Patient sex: M
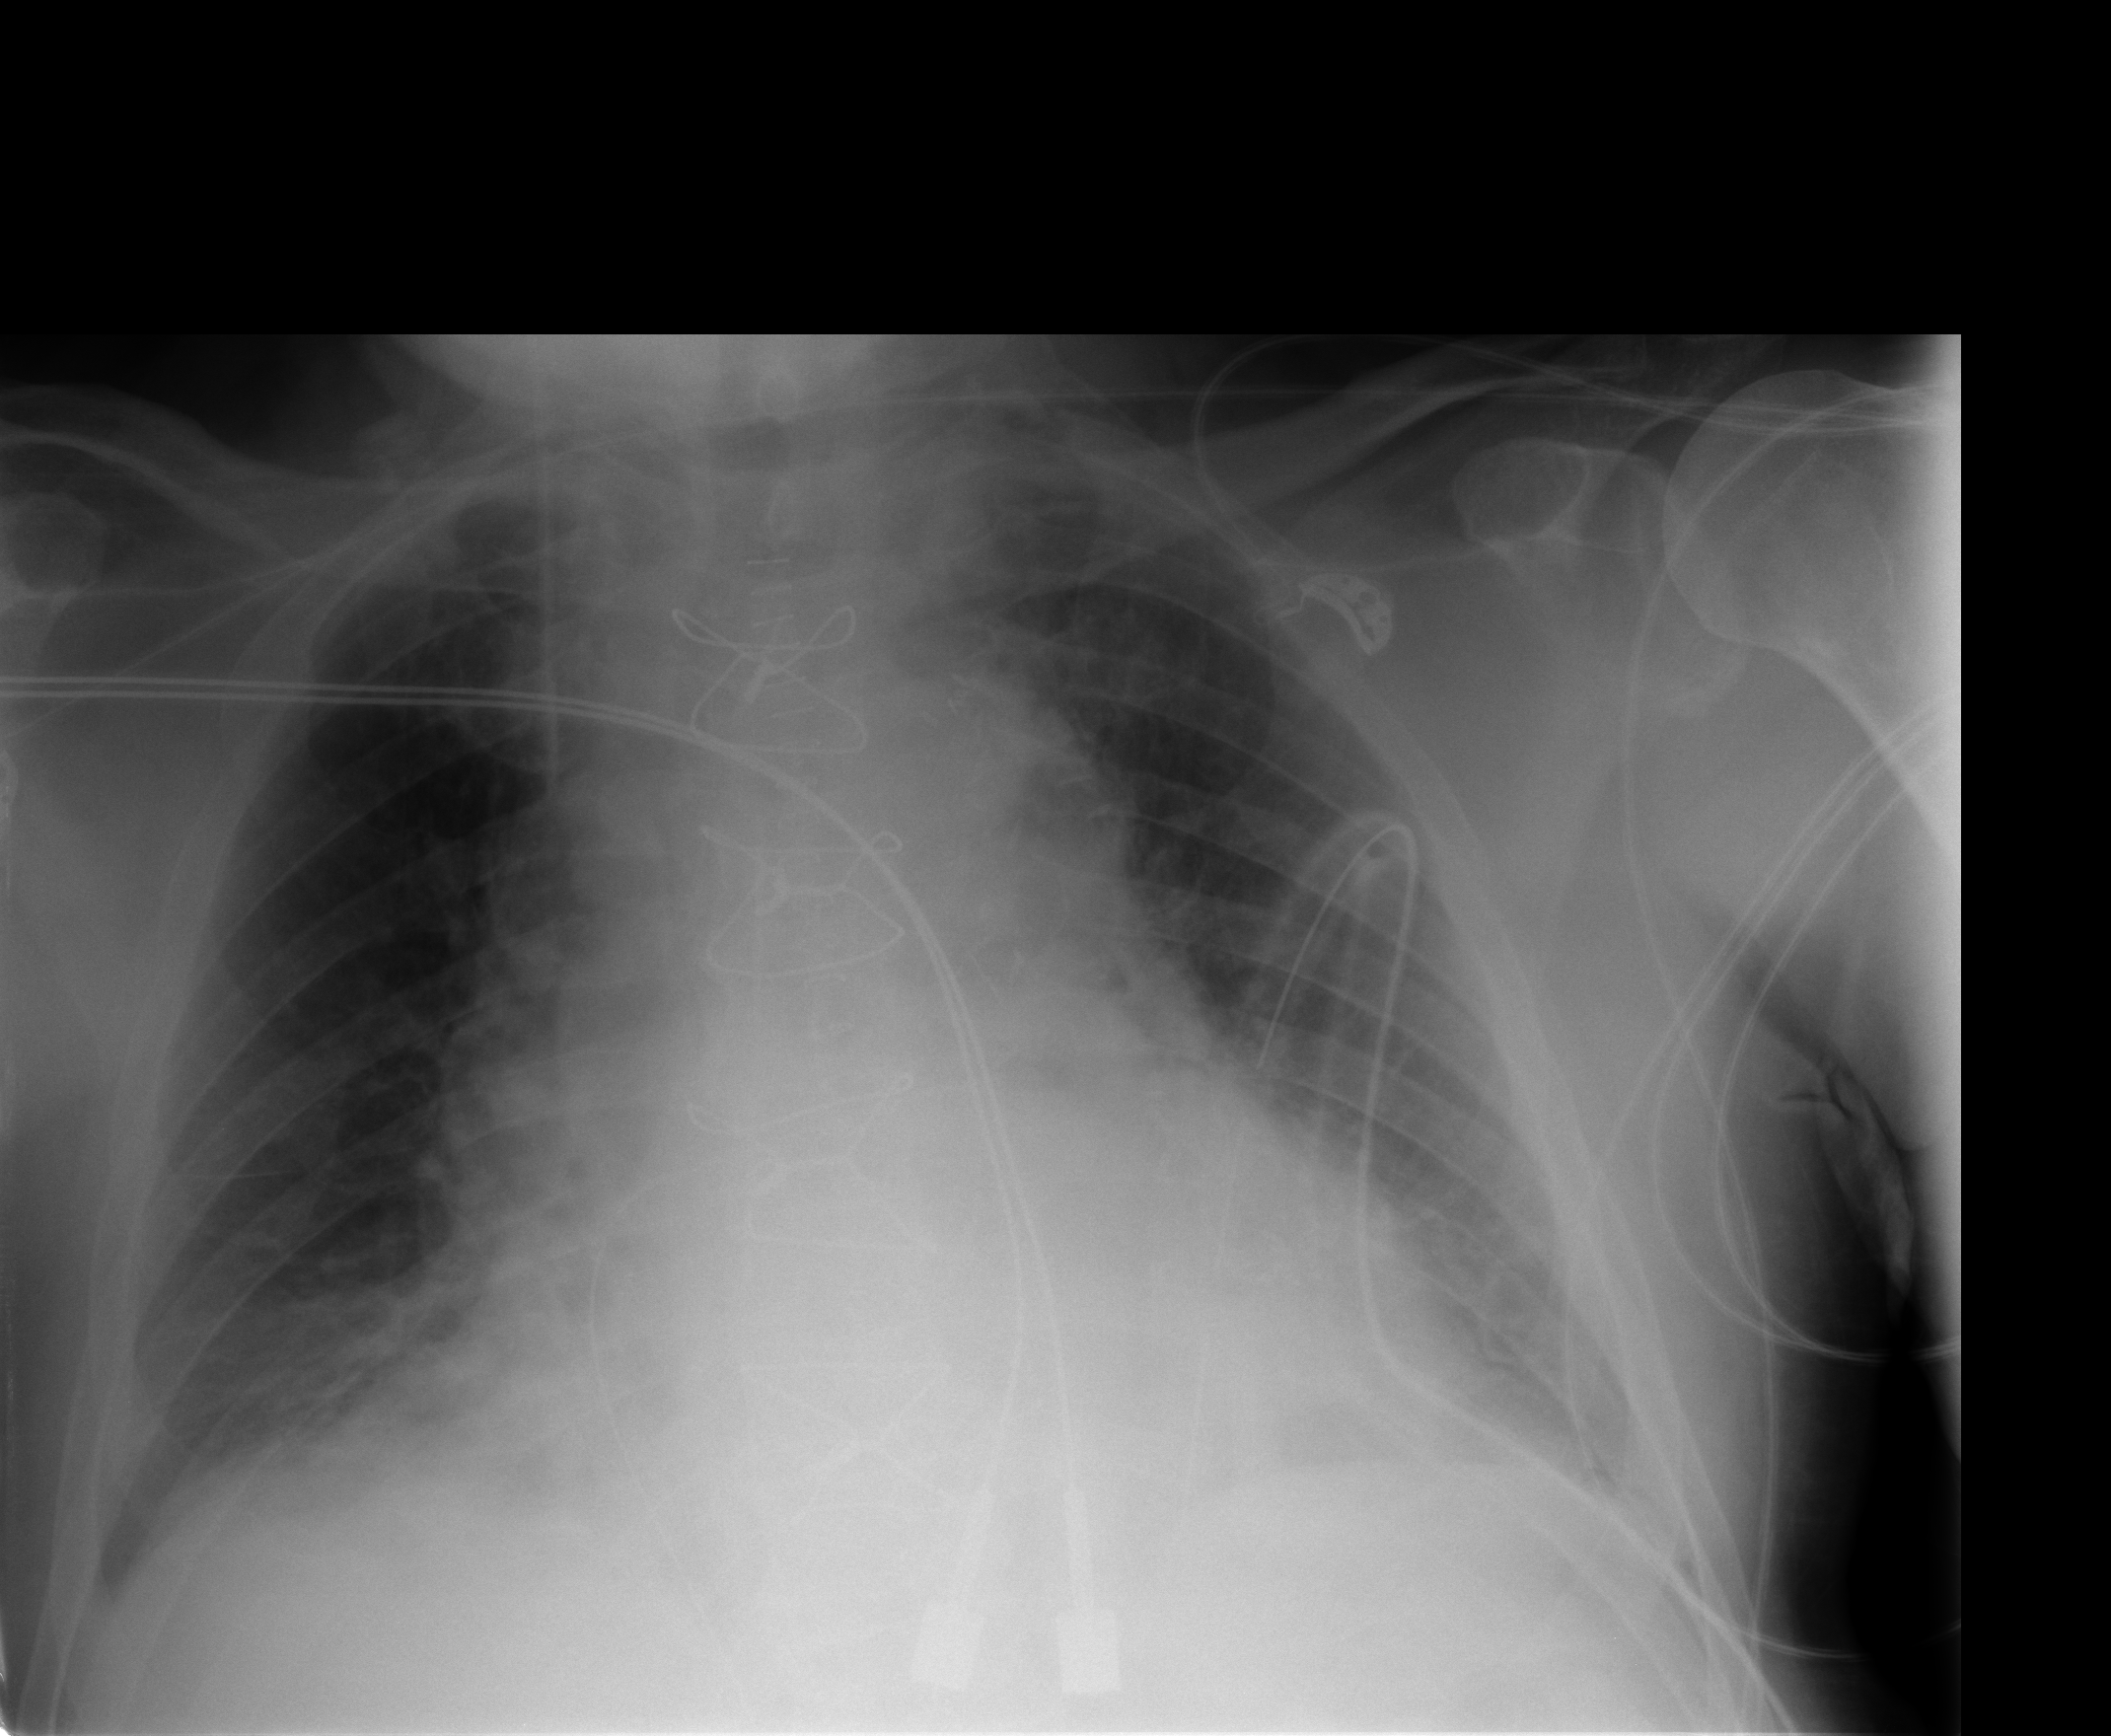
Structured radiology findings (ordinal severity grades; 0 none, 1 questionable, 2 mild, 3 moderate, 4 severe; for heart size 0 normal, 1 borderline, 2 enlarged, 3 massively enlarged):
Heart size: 2
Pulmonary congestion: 2
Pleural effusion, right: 2
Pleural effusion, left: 0
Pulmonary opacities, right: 0
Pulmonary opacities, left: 0
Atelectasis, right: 2
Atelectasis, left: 1